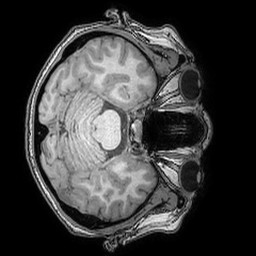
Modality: T1w
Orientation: axial
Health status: ill
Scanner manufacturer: philips
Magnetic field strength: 3 T
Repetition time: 0.007 s
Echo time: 0.0035 s